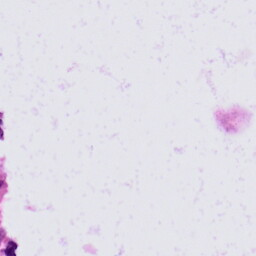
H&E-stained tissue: Skin